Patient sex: M
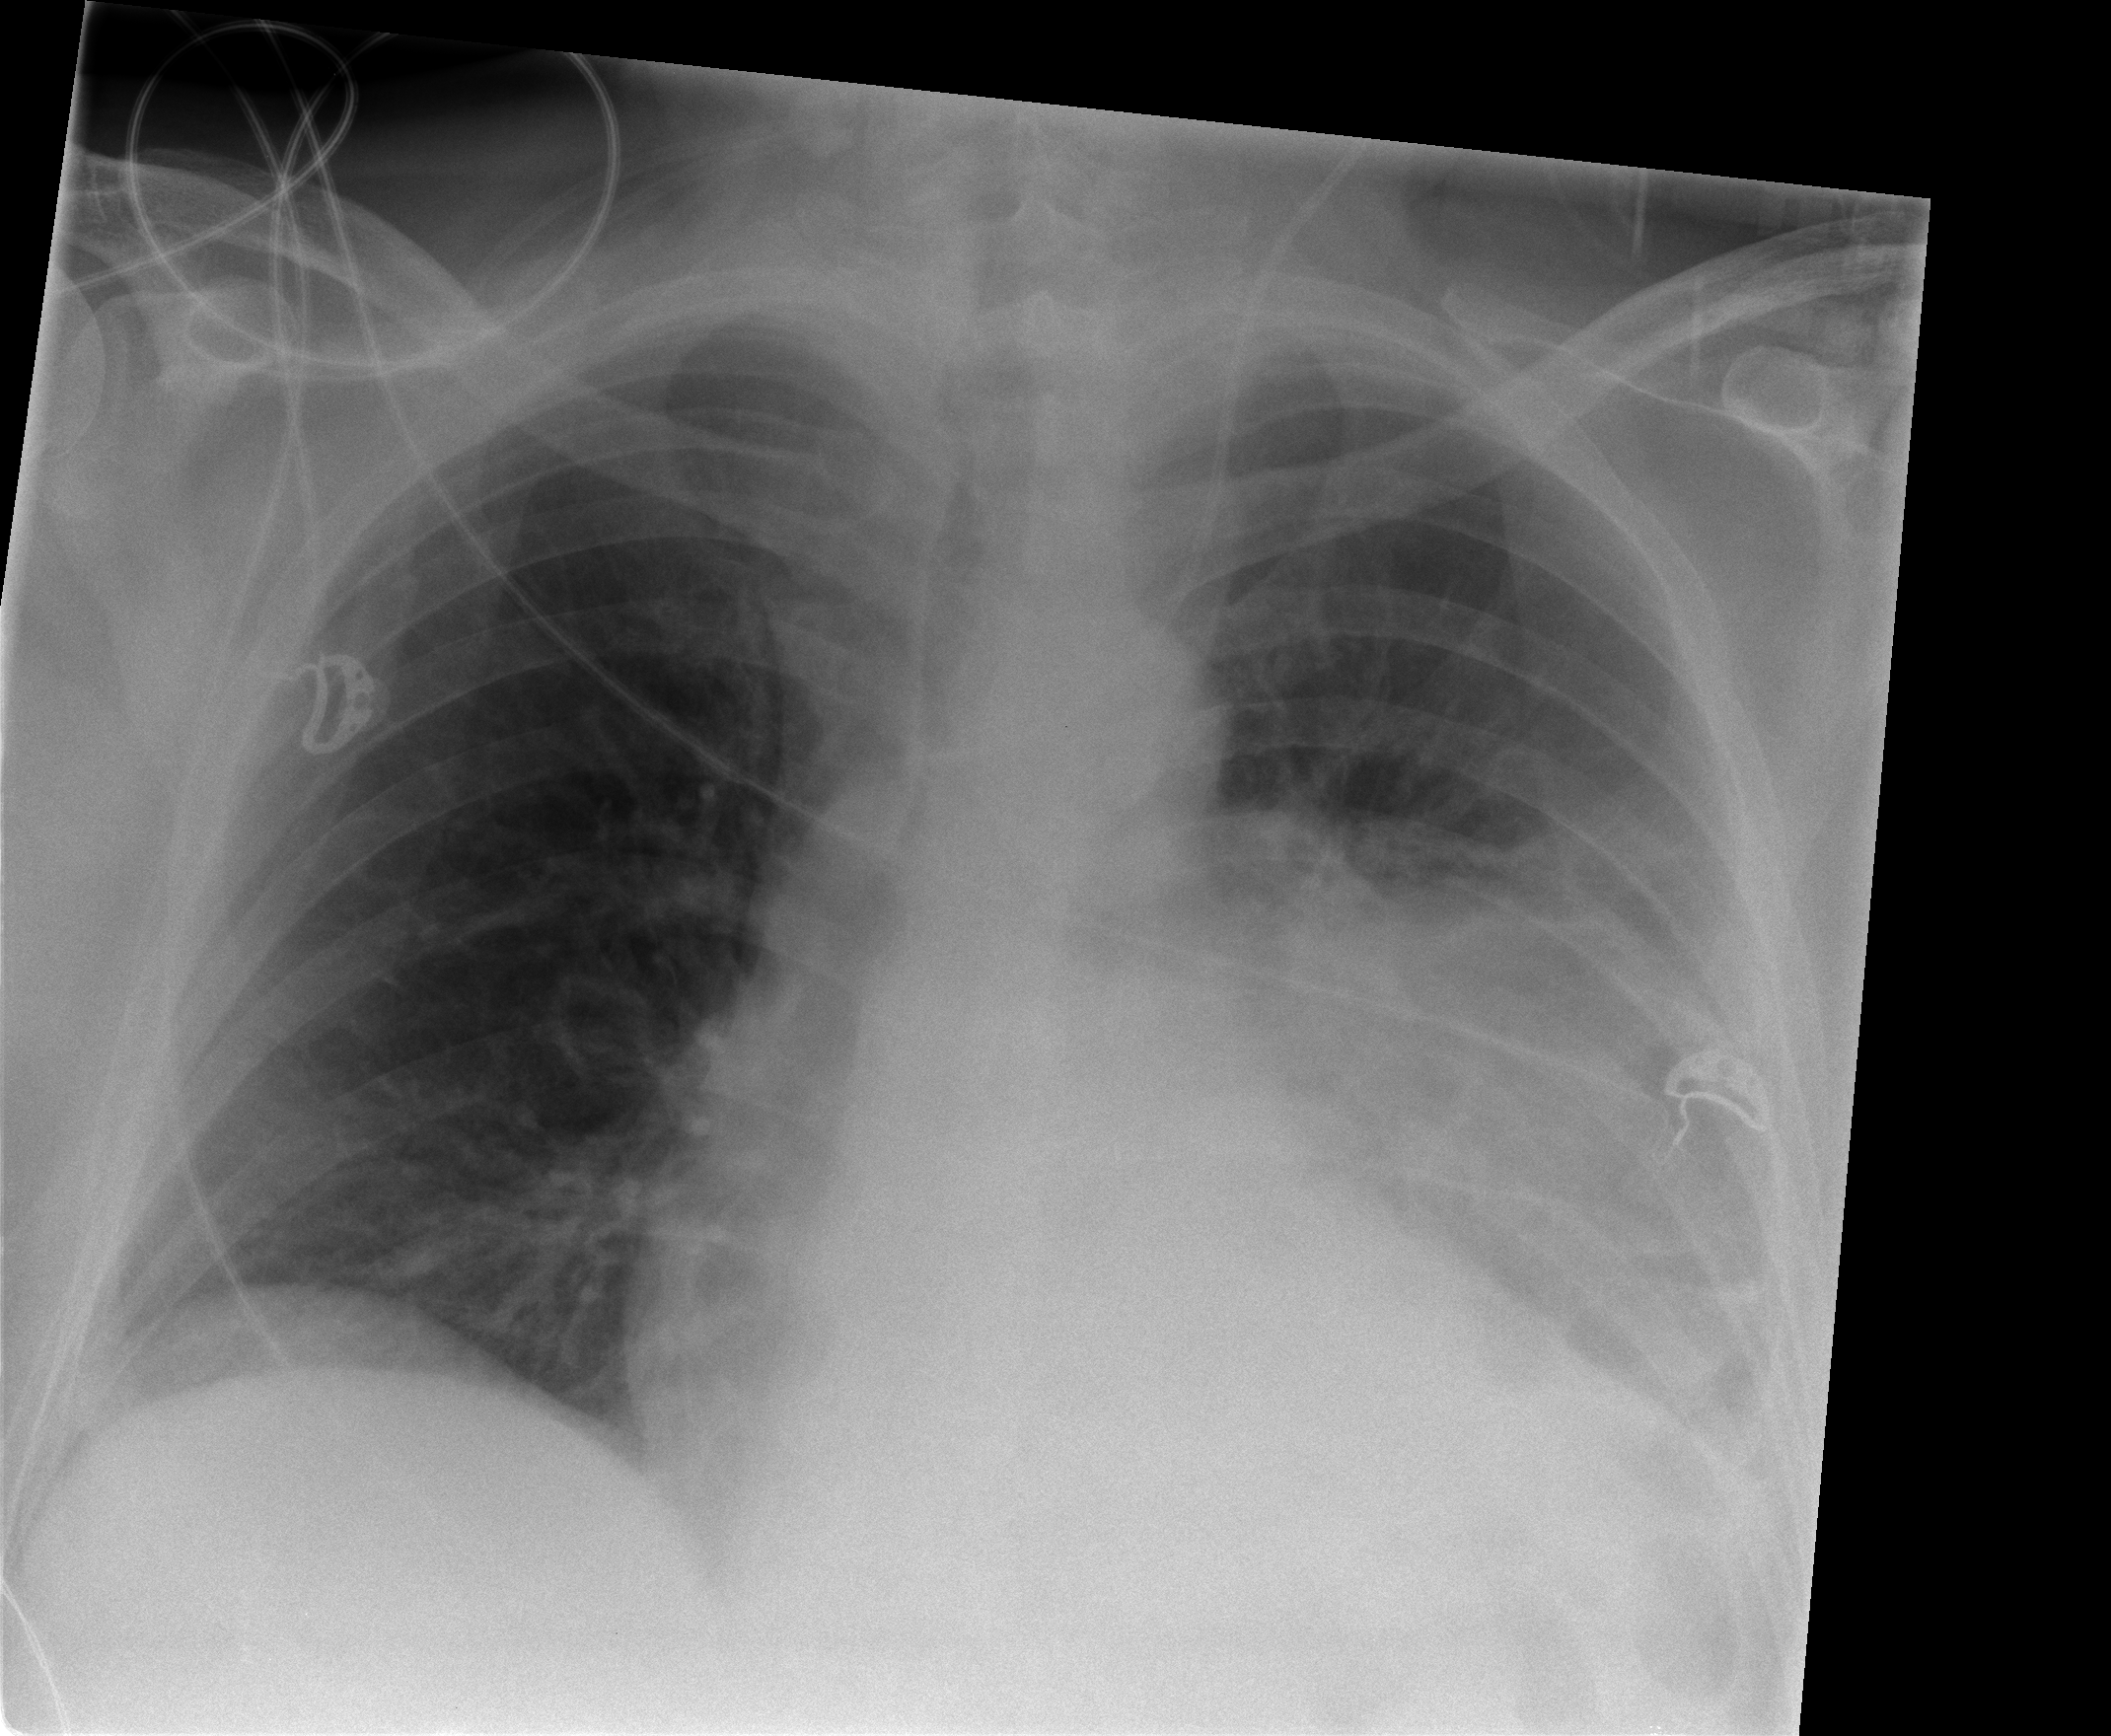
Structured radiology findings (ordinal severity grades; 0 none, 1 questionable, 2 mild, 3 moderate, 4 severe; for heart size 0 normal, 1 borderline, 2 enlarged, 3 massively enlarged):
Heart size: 2
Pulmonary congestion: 0
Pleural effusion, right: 0
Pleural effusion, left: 2
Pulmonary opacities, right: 0
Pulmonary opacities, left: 1
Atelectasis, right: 0
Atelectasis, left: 3